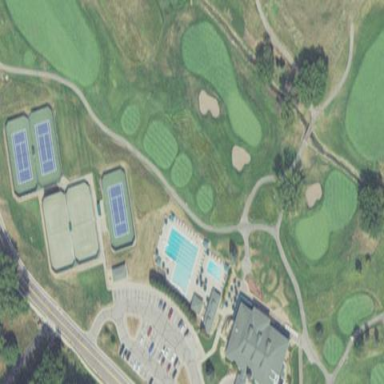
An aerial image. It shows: Golf rough area.